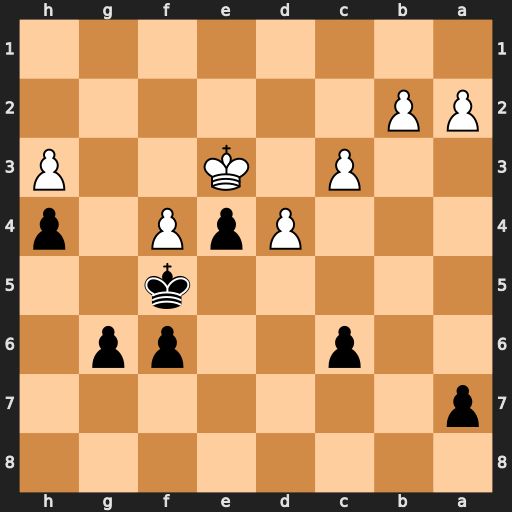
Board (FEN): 8/p7/2p2pp1/5k2/3PpP1p/2P1K2P/PP6/8
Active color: b
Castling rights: -
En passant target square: -
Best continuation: g5 fxg5 fxg5 c4 g4 hxg4+ Kxg4